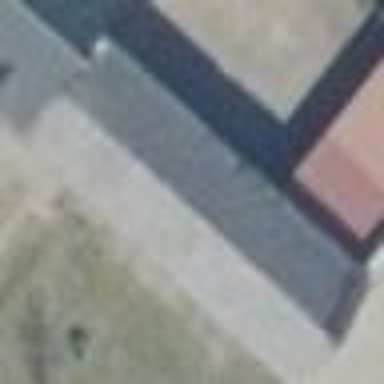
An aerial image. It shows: Residential building with gabled roof.